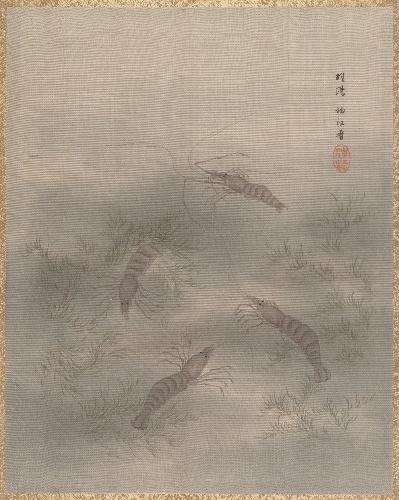
Artist: Seki Shūkō
Artist bio: Japanese, 1858–1915
Date: ca. 1890–92
Object type: Album leaf
Classification: Paintings
Medium: Album leaf; silk
Culture: Japan
Period: Meiji period (1868–1912)
Dimensions: 13 5/8 x 10 3/4 in. (34.6 x 27.3 cm)
Department: Asian Art
Credit line: Charles Stewart Smith Collection, Gift of Mrs. Charles Stewart Smith, Charles Stewart Smith Jr., and Howard Caswell Smith, in memory of Charles Stewart Smith, 1914
Accession year: 1914
Repository: Metropolitan Museum of Art, New York, NY
Tags: Fish